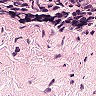
Metastatic tissue present: no